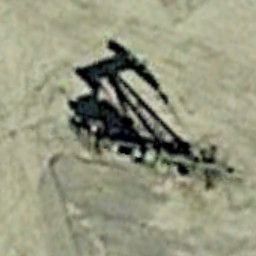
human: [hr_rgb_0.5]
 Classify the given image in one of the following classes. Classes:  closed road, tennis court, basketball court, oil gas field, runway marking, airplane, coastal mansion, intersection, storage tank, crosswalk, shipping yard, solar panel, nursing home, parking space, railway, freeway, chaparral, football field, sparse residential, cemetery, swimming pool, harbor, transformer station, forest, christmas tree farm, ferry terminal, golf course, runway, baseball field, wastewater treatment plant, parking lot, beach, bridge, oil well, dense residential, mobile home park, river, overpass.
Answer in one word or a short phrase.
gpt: oil well